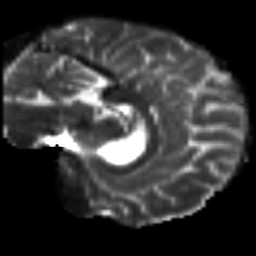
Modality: T2w
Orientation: sagittal
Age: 29
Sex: male
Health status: ill
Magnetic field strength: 3 T
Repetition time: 9 s
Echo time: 0.093 s